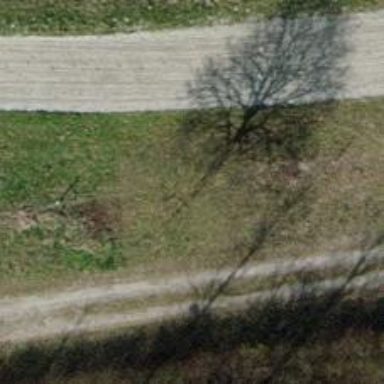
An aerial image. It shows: Beautiful avenue of deciduous trees.